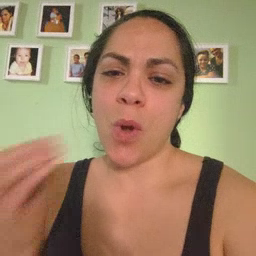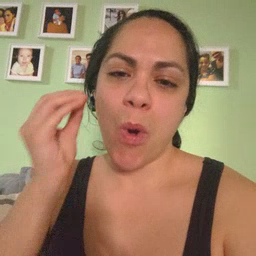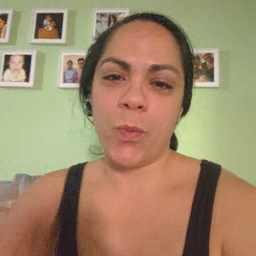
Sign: home